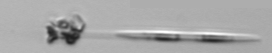
Label: Pseudo-nitzschia